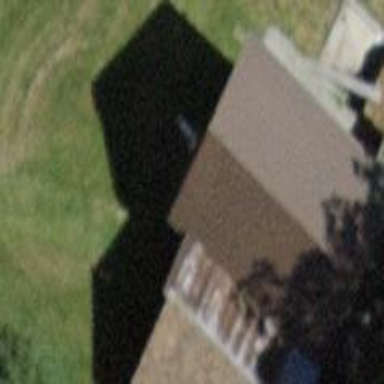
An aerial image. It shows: Barn.